【题型】解答题　【知识点】平面几何　【难度】medium
如图(1)所示, 已知在 $\triangle ABC$ 中, $AB = AC$, $O$ 在边 $AB$ 上, 点 $F$ 是边 $OB$ 中点, 以 $O$ 为圆心, $BO$ 为半径的圆分别交 $CB$, $AC$ 于点 $D$, $E$, 连接 $EF$ 交 $OD$ 于点 $G$。

(1) 如果 $OG = DG$, 求证：四边形 $CEGD$ 为平行四边形；

(2) 如图(2)所示, 连接 $OE$, 如果 $\angle BAC = 90^\circ$, $\angle OFE = \angle DOE$, $AO = 4$, 求边 $OB$ 的长；

(3) 连接 $BG$, 如果 $\triangle OBG$ 是以 $OB$ 为腰的等腰三角形, 且 $AO = OF$, 求 $\frac{OG}{OD}$ 的值。

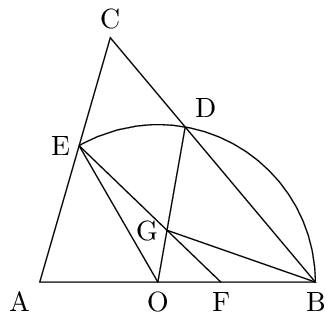
【解答】
解：(1) 证明：如图：

$\because$ $AC = AB$,

$\therefore$ $\angle ABC = \angle C$,

$\because$ $OD = OB$,

$\therefore$ $\angle ODB = \angle ABC$,

$\therefore$ $\angle C = \angle ODB$,

$\therefore$ $OD // AC$,

$\because$ $F$ 是 $OB$ 的中点, $OG = DG$,

$\therefore$ $FG$ 是 $\triangle OBD$ 的中位线,

$\therefore$ $FG // BC$, 即 $GE // CD$,

$\therefore$ 四边形 $CEGD$ 是平行四边形；

(2) 解：如图：

由 $\angle OFE = \angle DOE$, $AO = 4$, 点 $F$ 边 $OB$ 中点, 设 $\angle OFE = \angle DOE = \alpha$, $OF = FB = a$, 则 $OE = OB = 2a$。

由(1)可得 $OD // AC$,

$\therefore$ $\angle AEO = \angle DOE = \alpha$,

$\therefore$ $\angle OFE = \angle AEO = \alpha$,

$\because$ $\angle A = \angle A$,

$\therefore$ $\triangle AEO \sim \triangle AFE$,

$\therefore$ $\frac{AE}{AF} = \frac{AO}{AE}$, 即 $AE^2 = AO \cdot AF$,

在 $Rt\Delta AEO$ 中, $AE^2 = EO^2 - AO^2$,

$\therefore$ $EO^2 - AO^2 = AO \times AF$,

$\therefore$ $(2a)^2 - 4^2 = 4 \times (4 + a)$,

解得：$a = \frac{1 + \sqrt{33}}{2}$ 或 $a = \frac{1 - \sqrt{33}}{2}$(舍去),

$\therefore$ $OB = 2a = 1 + \sqrt{33}$；

(3) 解：\textcircled{\scriptsize 1} 当 $OG = OB$ 时, 点 $G$ 与点 $D$ 重合, 不符合题意, 舍去；

\textcircled{\scriptsize 2} 当 $BG = OB$ 时, 延长 $BG$ 交 $AC$ 于点 $P$, 如图所示,

$\because$ 点 $F$ 是 $OB$ 的中点, $AO = OF$,

$\therefore$ $AO = OF = FB$,

设 $AO = OF = FB = a$,

$\because$ $OG // AC$,

$\therefore$ $\triangle BGO \sim \triangle BPA$,

$\therefore$ $\frac{OG}{AP} = \frac{OB}{AB} = \frac{2a}{3a} = \frac{2}{3}$,

设 $OG = 2k$, $AP = 3k$,

$\because$ $OG // AE$,

$\therefore$ $\triangle FOG \sim \triangle FAE$,

$\therefore$ $\frac{OG}{AE} = \frac{OF}{AF} = \frac{a}{2a} = \frac{1}{2}$,

$\therefore$ $AE = 2OG = 4k$,

$\therefore$ $PE = AE - AP = k$,

设 $OE$ 交 $PG$ 于点 $Q$,

$\because$ $OG // PE$,

$\therefore$ $\triangle QPE \sim \triangle QGO$,

$\therefore$ $\frac{GO}{PE} = \frac{QG}{PQ} = \frac{OQ}{EQ} = \frac{2k}{k} = 2$,

$\therefore$ $PQ = \frac{1}{3}a$, $QG = \frac{2}{3}a$, $EQ = \frac{2}{3}a$, $OQ = \frac{4}{3}a$,

在 $\triangle PQE$ 与 $\triangle BQO$ 中,

$PQ = \frac{1}{3}a$, $BQ = BG + QG = 2a + \frac{2}{3}a = \frac{8}{3}a$,

$\therefore$ $\frac{PQ}{OQ} = \frac{QE}{BQ} = \frac{1}{4}$,

又 $\angle PQE = \angle BQO$,

$\therefore$ $\Delta PQE \sim \Delta OQB$,

$\therefore$ $\frac{PE}{OB} = \frac{1}{4}$,

$\therefore$ $\frac{k}{2a} = \frac{1}{4}$,

$\therefore$ $a = 2k$,

$\therefore$ $OD = OB = 2a$, $OG = 2k$,

$\therefore$ $\frac{OG}{OD} = \frac{2k}{2a} = \frac{k}{a} = \frac{1}{2}$,

$\therefore$ $\frac{OG}{OD}$ 的值为 $\frac{1}{2}$。
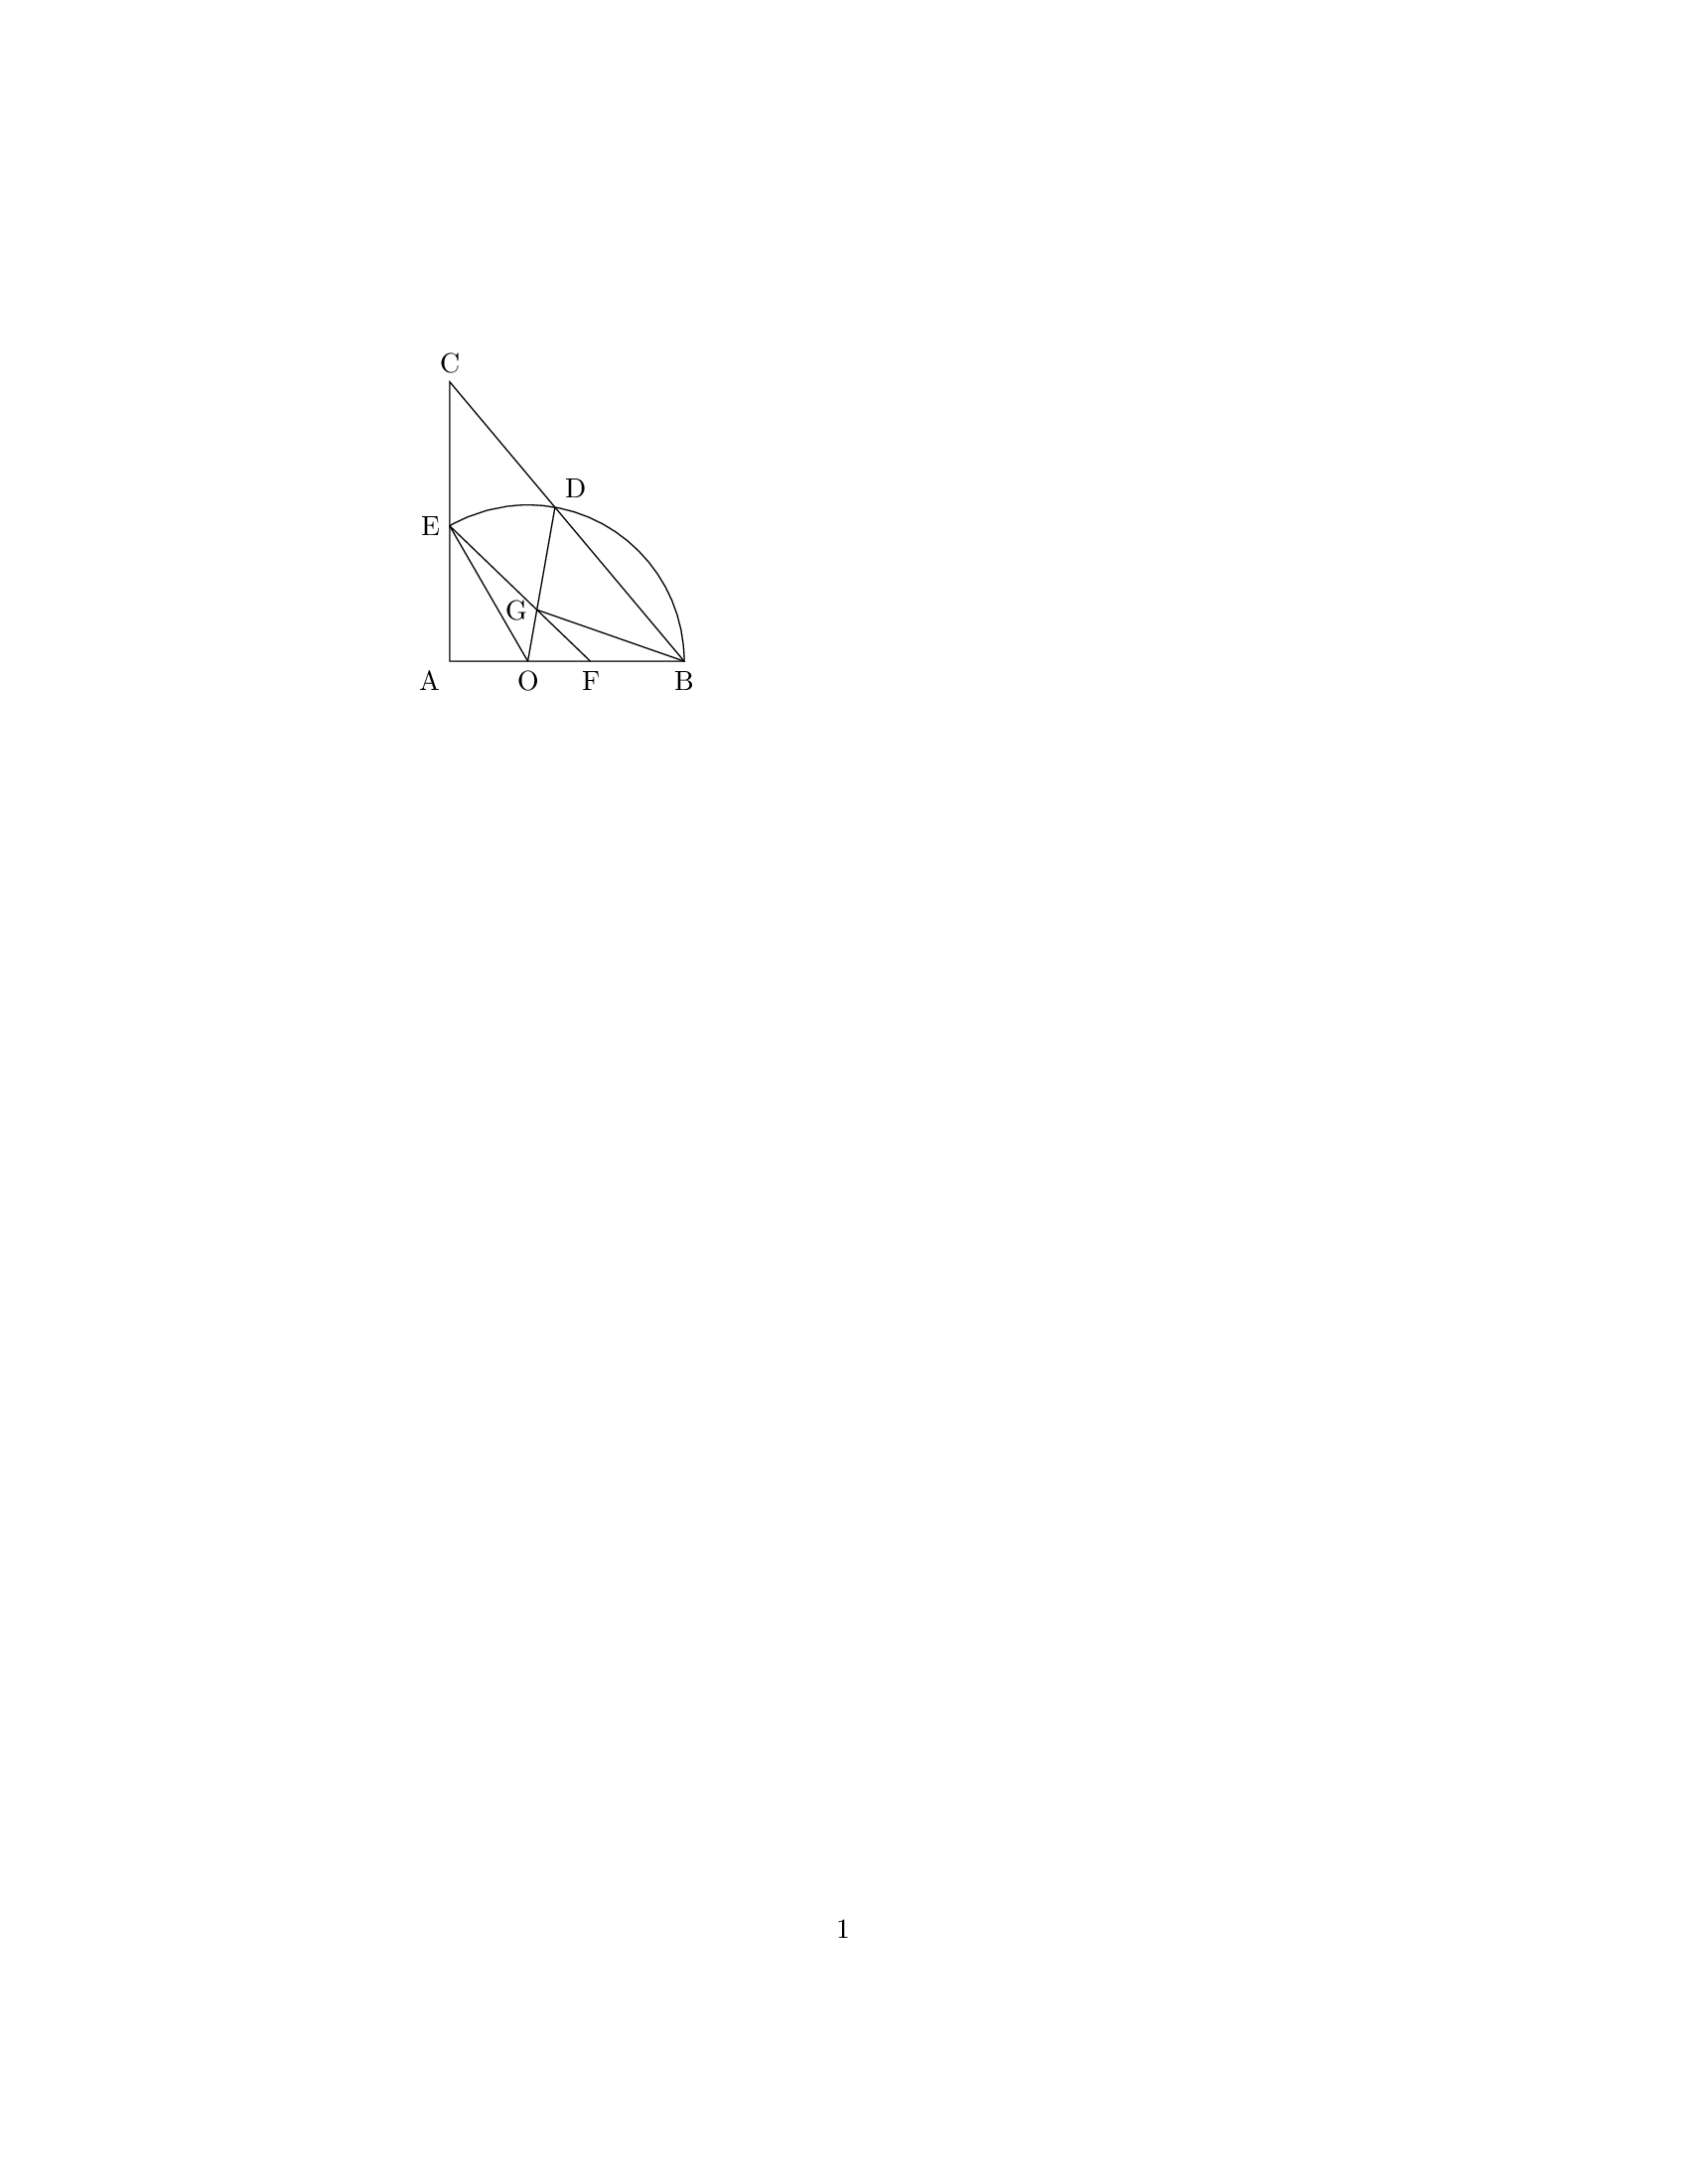
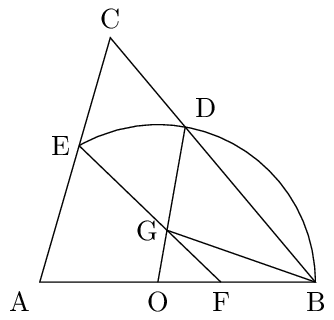
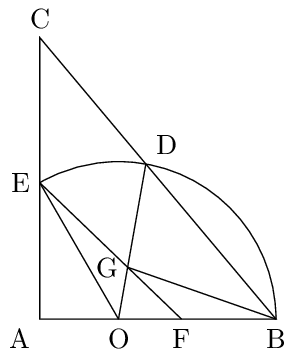
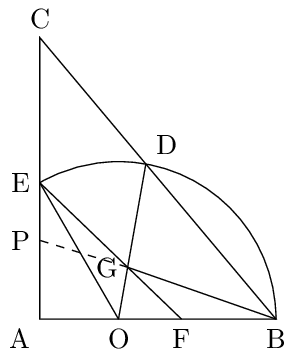